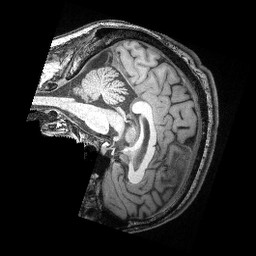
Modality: T1w
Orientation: sagittal
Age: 34
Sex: male
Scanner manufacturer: siemens
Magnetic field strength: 3 T
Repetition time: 2.4 s
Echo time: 0.00374 s